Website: walmart
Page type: account-selection
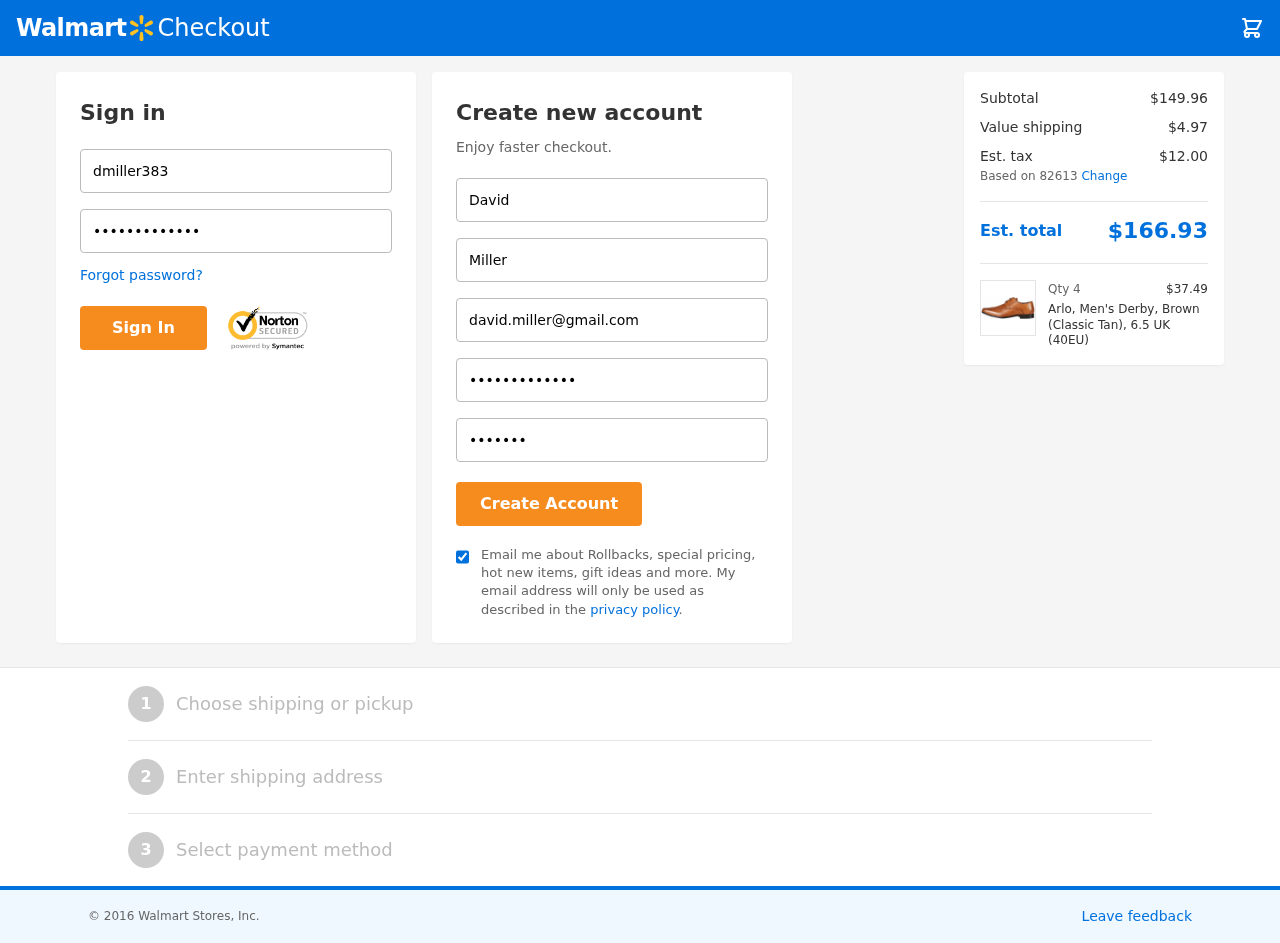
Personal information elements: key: PII_EMAIL
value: david.miller@gmail.com
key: PII_FIRSTNAME
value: David
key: PII_LASTNAME
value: Miller
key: PII_LOGIN_USERNAME
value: dmiller383
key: PII_POSTCODE
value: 82613
Product elements: key: PRODUCT1_NAME
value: Arlo, Men's Derby, Brown (Classic Tan), 6.5 UK (40EU)
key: PRODUCT1_PRICE
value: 37.49
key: PRODUCT1_QUANTITY
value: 4
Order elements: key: ORDER_SUBTOTAL
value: $149.96
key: ORDER_SHIPPING_COST
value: $4.97
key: ORDER_TAX
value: $12.00
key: ORDER_TOTAL
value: $166.93